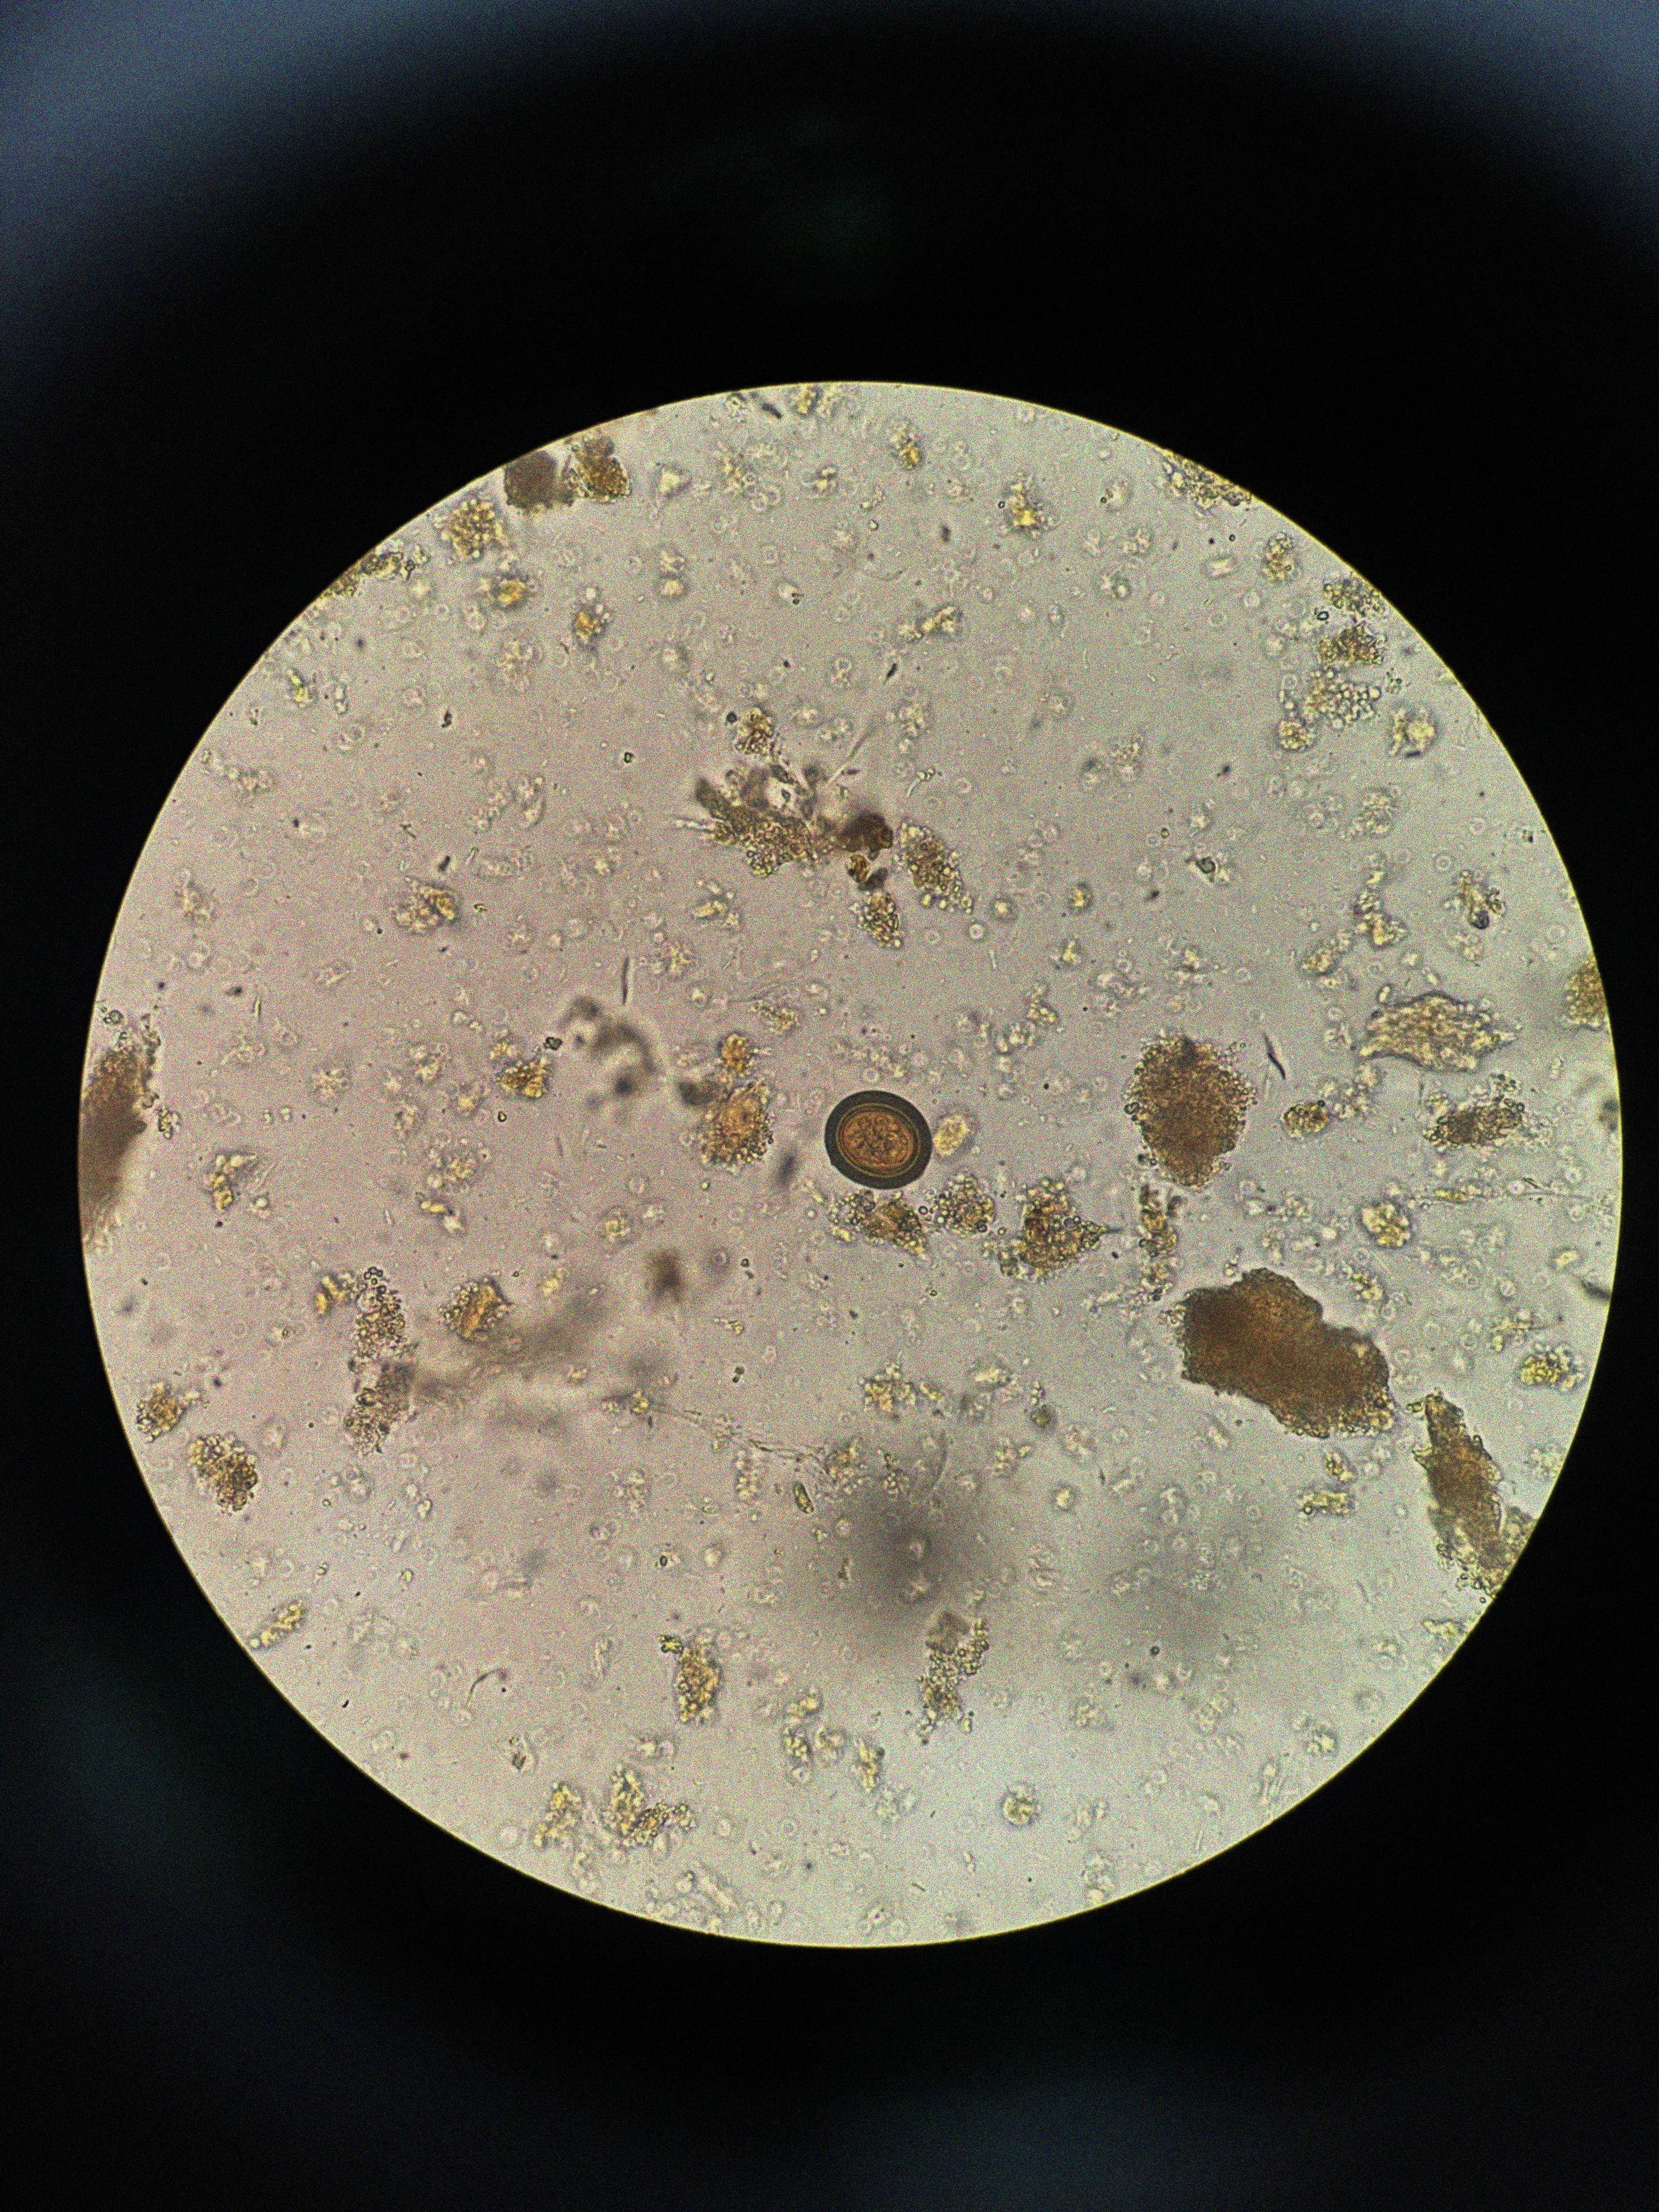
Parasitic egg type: Taenia spp. egg